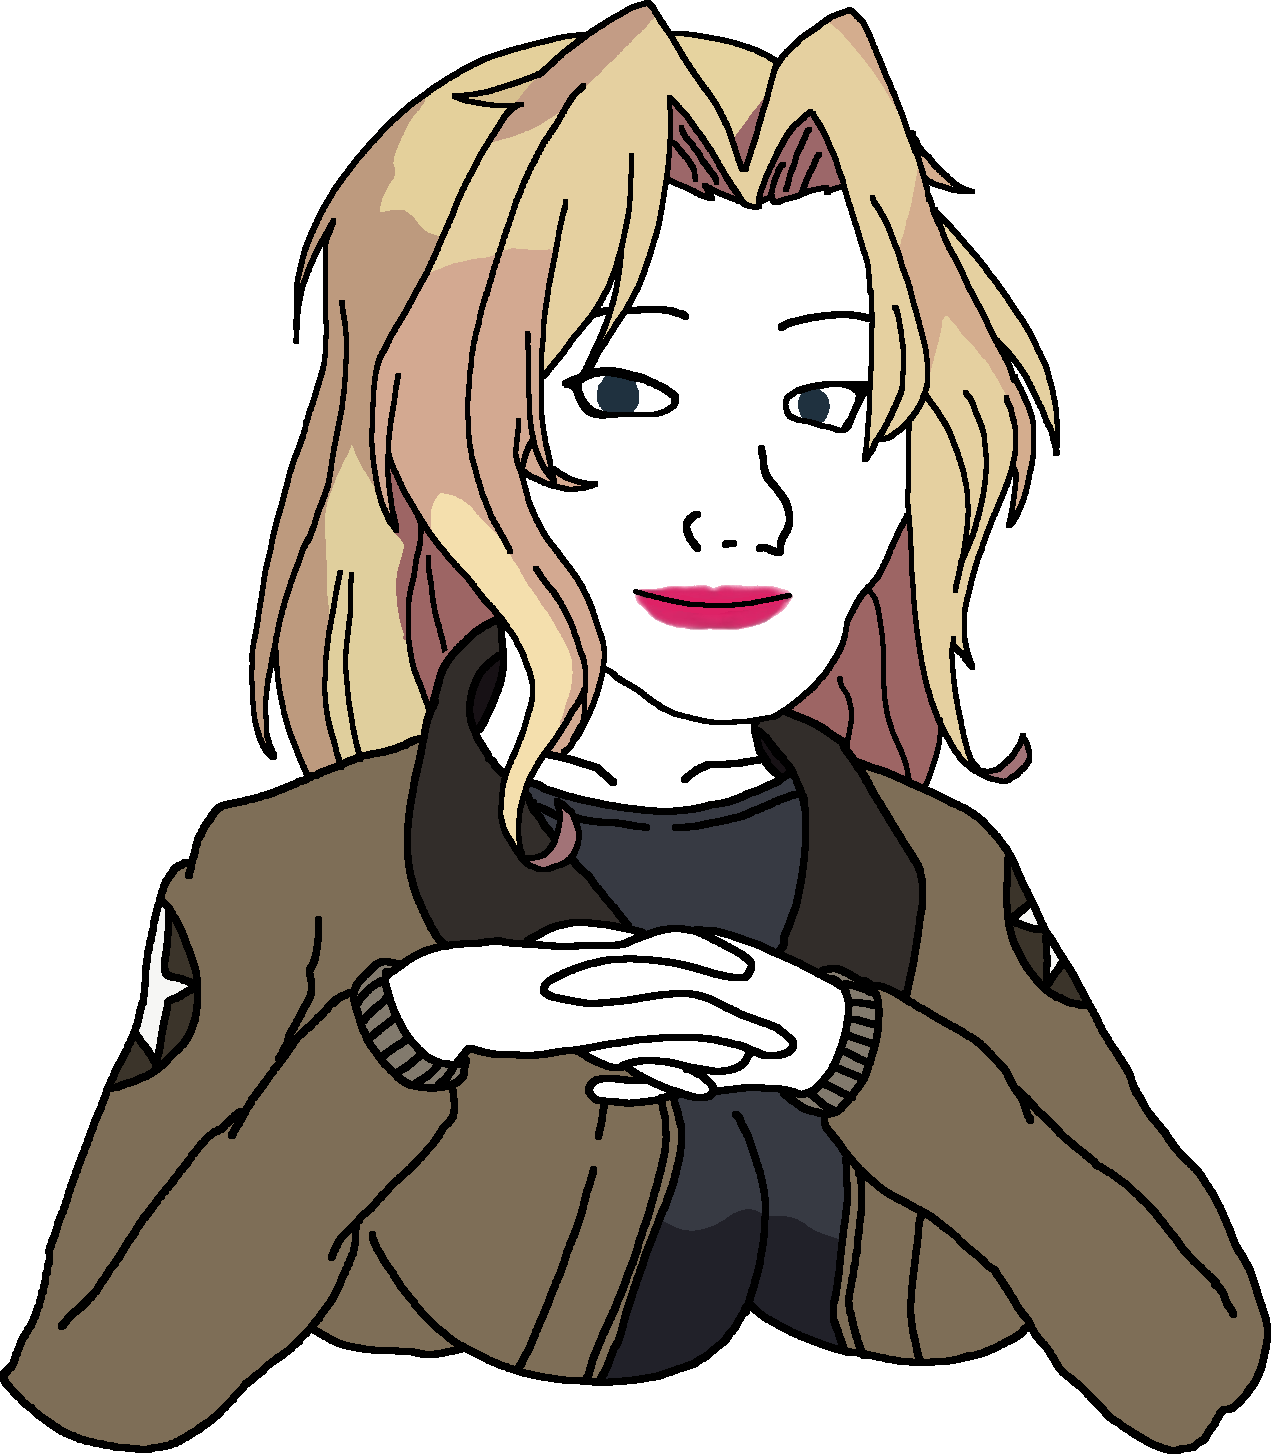
Label: 5_Abusive_Wife